Field crop: maize
Growth stage: 2
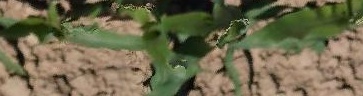
Species: maize